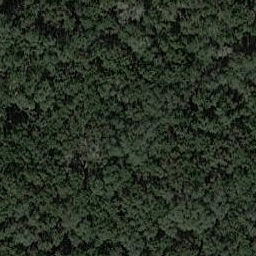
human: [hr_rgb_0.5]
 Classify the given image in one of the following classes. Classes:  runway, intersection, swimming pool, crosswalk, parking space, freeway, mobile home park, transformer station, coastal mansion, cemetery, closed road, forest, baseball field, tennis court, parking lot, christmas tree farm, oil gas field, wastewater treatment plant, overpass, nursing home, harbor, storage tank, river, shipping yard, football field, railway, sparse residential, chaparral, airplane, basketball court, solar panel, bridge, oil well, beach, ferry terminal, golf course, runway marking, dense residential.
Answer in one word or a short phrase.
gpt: forest